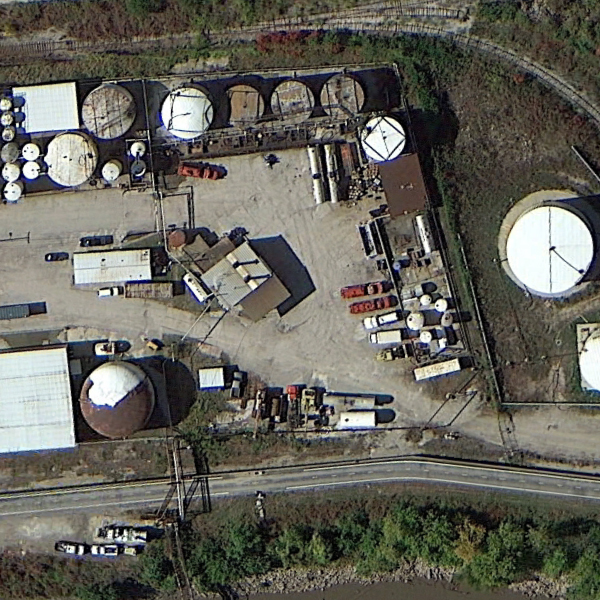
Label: StorageTanks